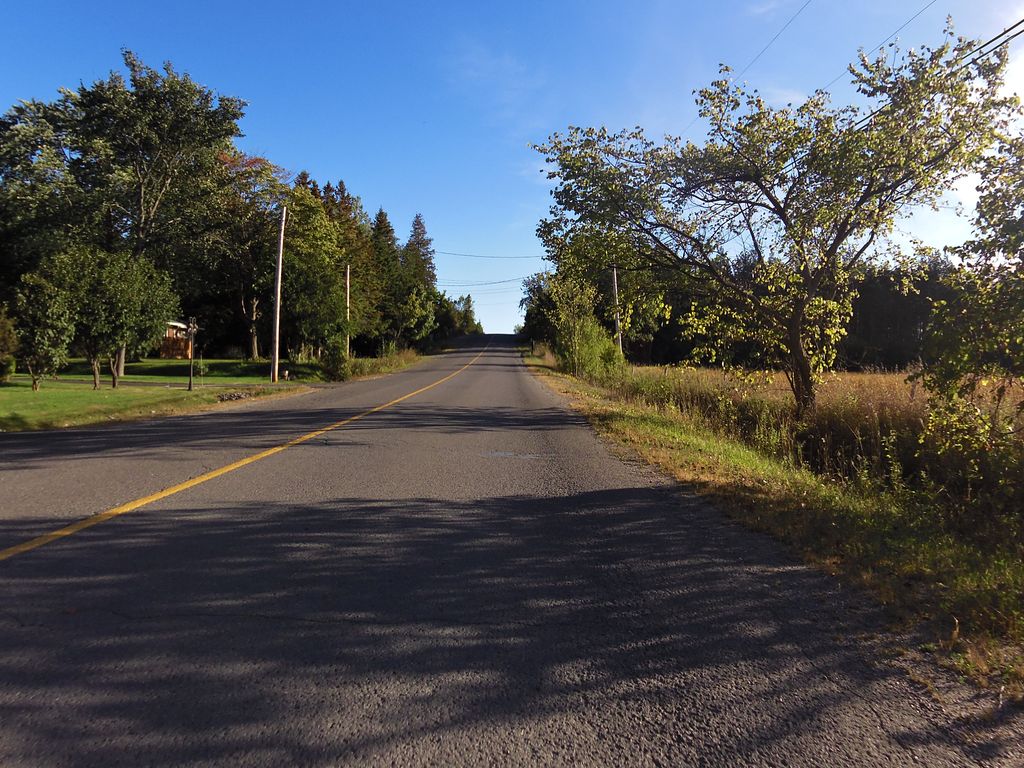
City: ottawa-gatineau